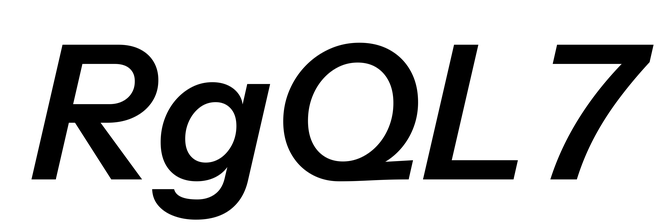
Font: InstrumentSans-Italic_SemiBold_Italic